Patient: sex M, age 64
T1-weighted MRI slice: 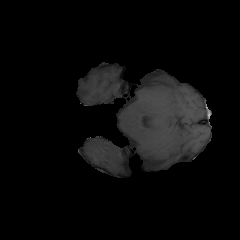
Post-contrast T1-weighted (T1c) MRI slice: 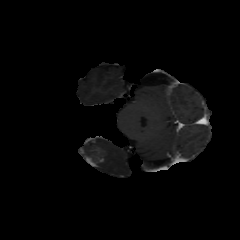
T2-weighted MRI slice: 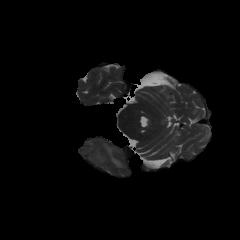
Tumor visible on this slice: yes
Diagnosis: Glioblastoma, IDH-wildtype
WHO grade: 4